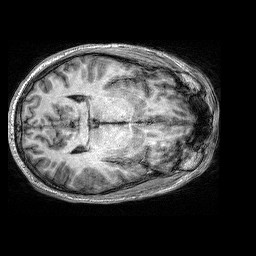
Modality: T1w
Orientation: coronal